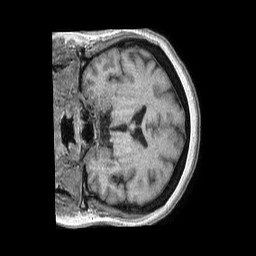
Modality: T1w
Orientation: coronal
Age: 52
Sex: female
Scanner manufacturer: philips
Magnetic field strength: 1.5 T
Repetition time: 0.007838 s
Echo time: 0.003585 s